Aerial crown-view tile of a tropical tree (Barro Colorado Island, Panama), acquired 20250124:
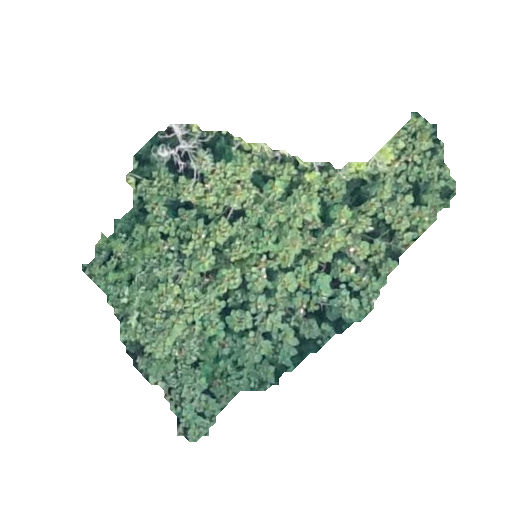
Species: Ochroma pyramidale
GBIF accepted scientific name: Ochroma pyramidale
Crown area: 101.168 m²